Question: Previously my anaconda navigator was not responding so I have rebooted my computer and now when I am trying to open anaconda navigator it pop-ups an error with "there is an instance of anaconda navigator already running".
OS: Windows 10

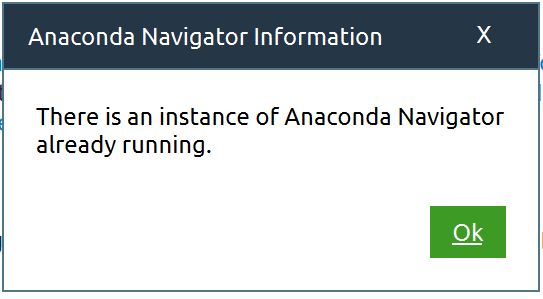
Answer: I met the same problem a few days ago. I found the anaconda navigator will start a process called 'pythonw'. So the following is my solution:
1. open a cmd window;
2. use command tasklist | findstr "pythonw" to find the pid of pythonw, like 37200;
3. use command tskill 37200 to kill the process.
By the way, my OS is Windows.